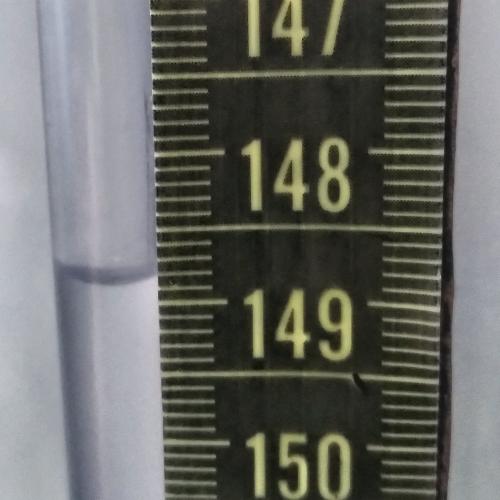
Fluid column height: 148.8 cm